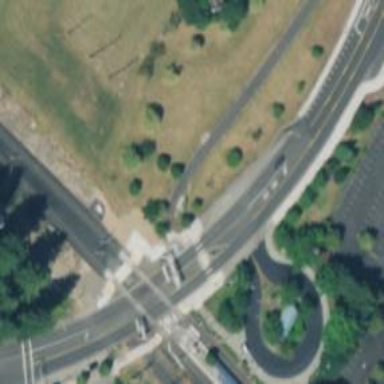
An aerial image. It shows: Crossing on cycleway.